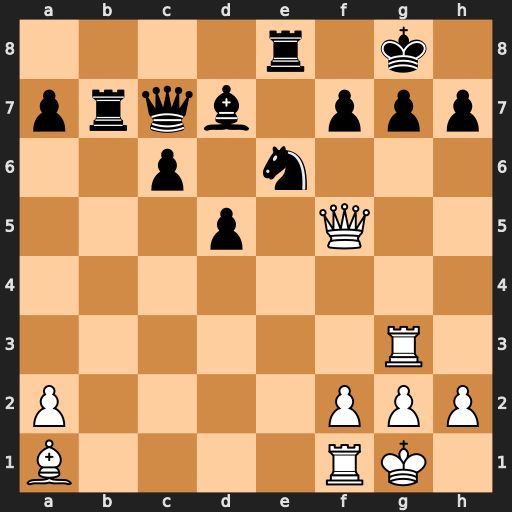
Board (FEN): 4r1k1/prqb1ppp/2p1n3/3p1Q2/8/6R1/P4PPP/B4RK1
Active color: w
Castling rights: -
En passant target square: -
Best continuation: Rxg7+ Nxg7 Qf6 Kf8 Qxg7+